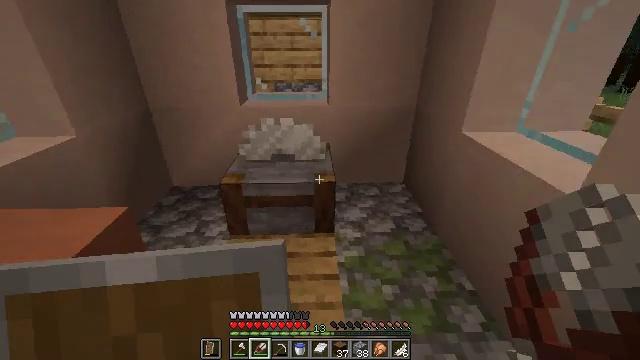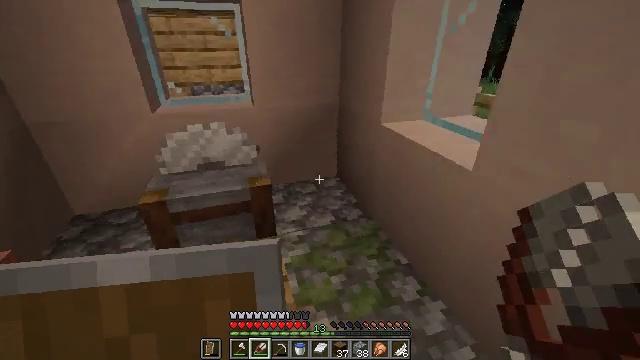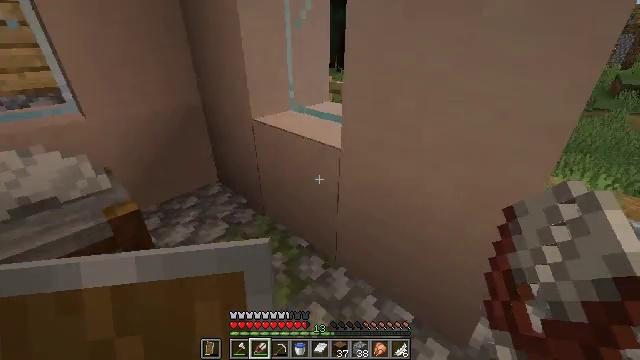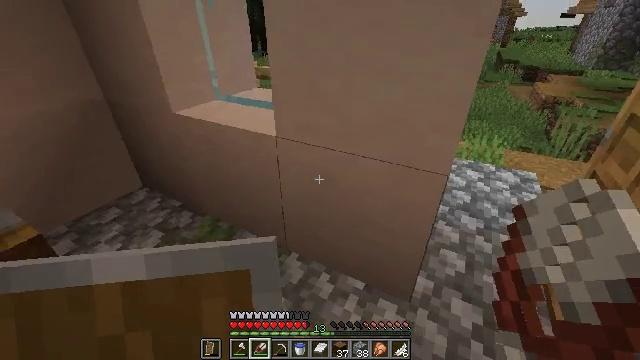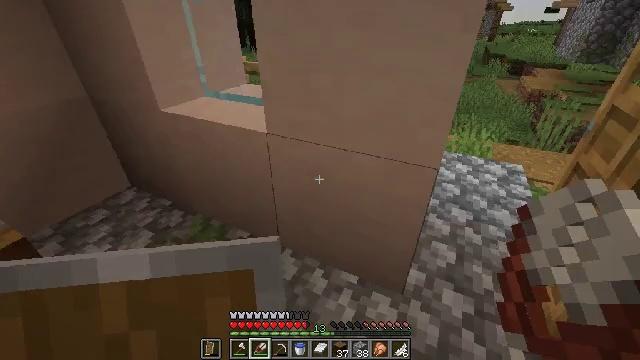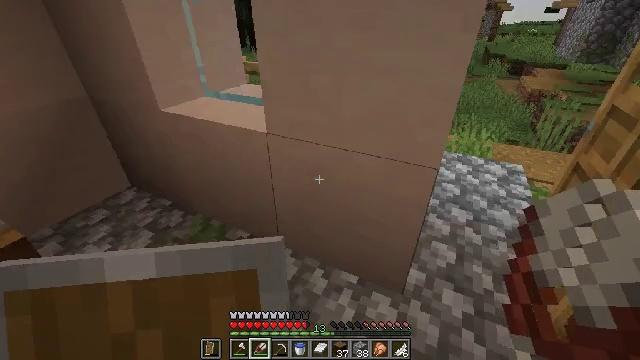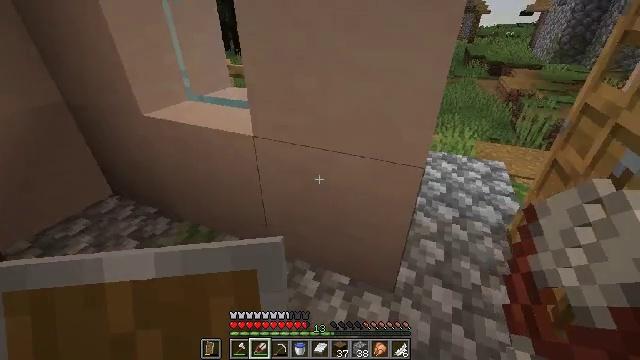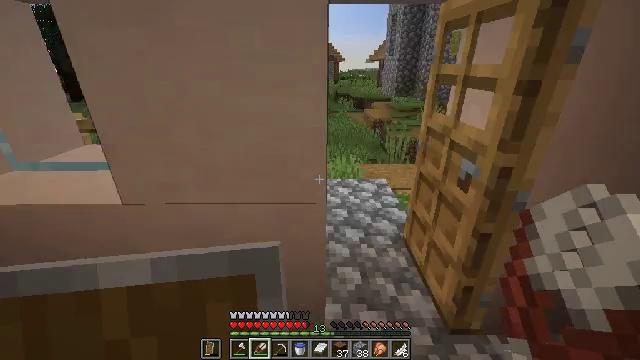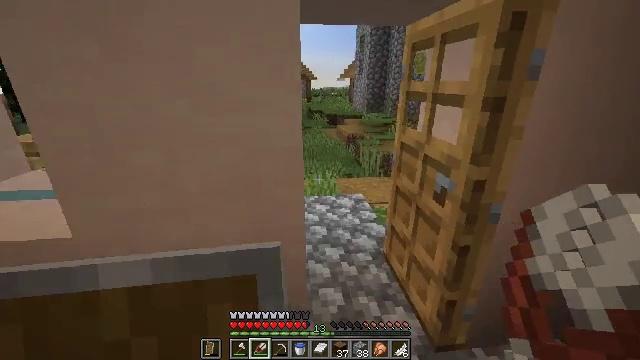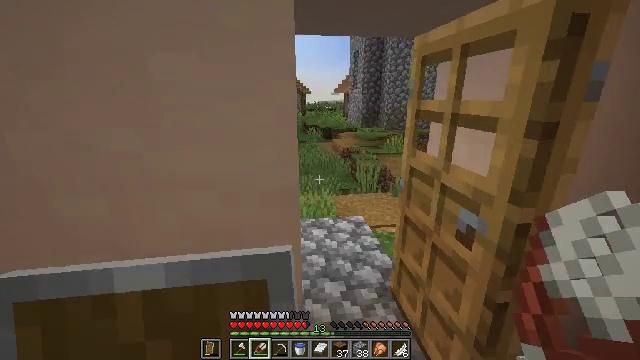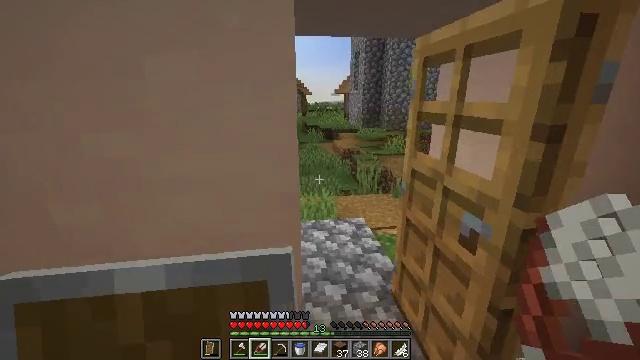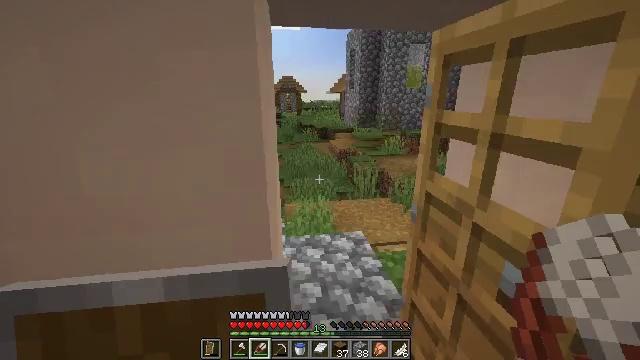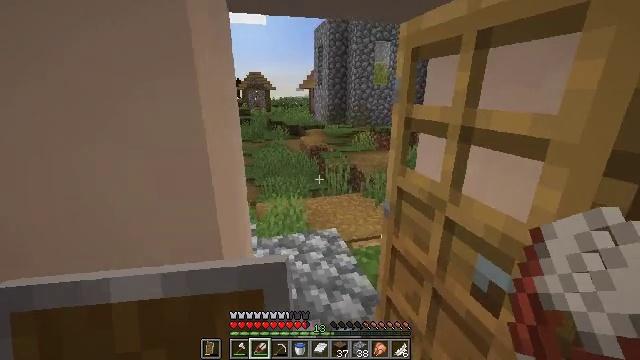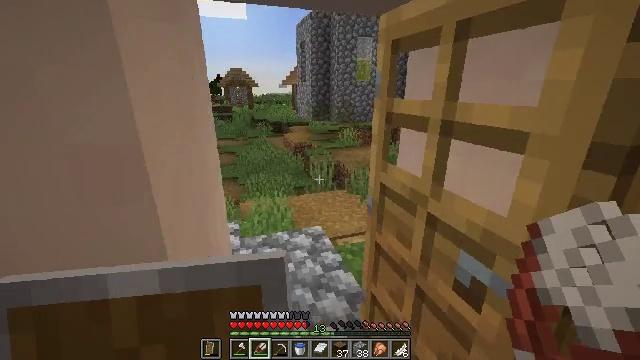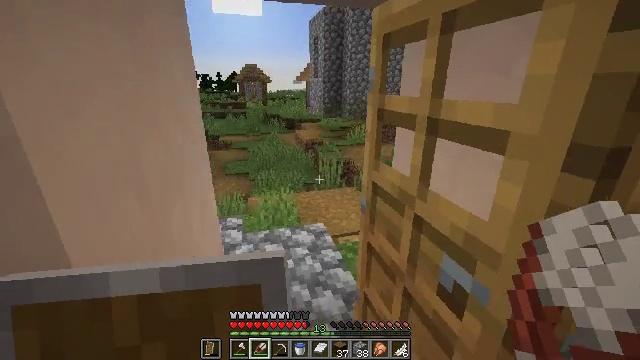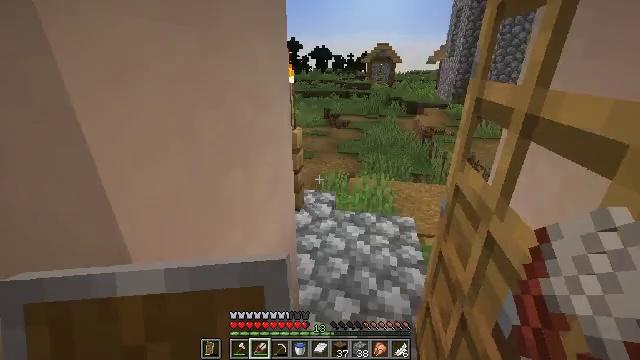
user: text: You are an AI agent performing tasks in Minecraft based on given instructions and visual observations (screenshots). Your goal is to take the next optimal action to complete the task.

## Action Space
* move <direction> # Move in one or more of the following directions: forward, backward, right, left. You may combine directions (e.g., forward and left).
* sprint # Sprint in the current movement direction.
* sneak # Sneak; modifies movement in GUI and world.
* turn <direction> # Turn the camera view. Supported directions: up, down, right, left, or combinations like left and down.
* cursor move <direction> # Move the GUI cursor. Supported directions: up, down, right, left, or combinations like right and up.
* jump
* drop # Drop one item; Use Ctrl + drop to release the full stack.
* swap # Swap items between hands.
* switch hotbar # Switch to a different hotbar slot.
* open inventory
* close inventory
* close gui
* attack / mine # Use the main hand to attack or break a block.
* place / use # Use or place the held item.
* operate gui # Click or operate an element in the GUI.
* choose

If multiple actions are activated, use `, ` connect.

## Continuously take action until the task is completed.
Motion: motion action
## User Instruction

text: Break the stonecutter to collect it.
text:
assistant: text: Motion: turn right
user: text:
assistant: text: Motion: turn right and down
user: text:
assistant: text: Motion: turn right and down
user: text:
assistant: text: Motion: turn right
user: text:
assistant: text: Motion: no_op
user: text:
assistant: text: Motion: turn right
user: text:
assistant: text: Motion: move forward, turn right and up
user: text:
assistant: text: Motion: move forward, turn right and up
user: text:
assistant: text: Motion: move forward, turn right and up
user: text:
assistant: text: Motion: move forward
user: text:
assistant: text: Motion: move forward, turn right
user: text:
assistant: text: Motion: move forward, turn right
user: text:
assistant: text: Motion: move forward, turn right
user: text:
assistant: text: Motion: move right, turn left
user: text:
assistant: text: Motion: move right, turn left and down
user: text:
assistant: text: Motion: turn left and down
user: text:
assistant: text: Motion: turn left and down
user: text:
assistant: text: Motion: turn left and down, switch to hotbar 2
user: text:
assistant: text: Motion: turn left and down, switch to hotbar 2
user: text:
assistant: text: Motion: turn left, switch to hotbar 2
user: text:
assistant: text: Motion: turn left, switch to hotbar 2
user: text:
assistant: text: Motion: turn left
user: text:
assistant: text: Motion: turn left
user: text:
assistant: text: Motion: turn left and down
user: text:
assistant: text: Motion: switch to hotbar 3
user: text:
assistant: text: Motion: switch to hotbar 3
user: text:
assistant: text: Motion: switch to hotbar 3
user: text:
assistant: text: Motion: switch to hotbar 3
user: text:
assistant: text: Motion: turn right and up
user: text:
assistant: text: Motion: turn right and up